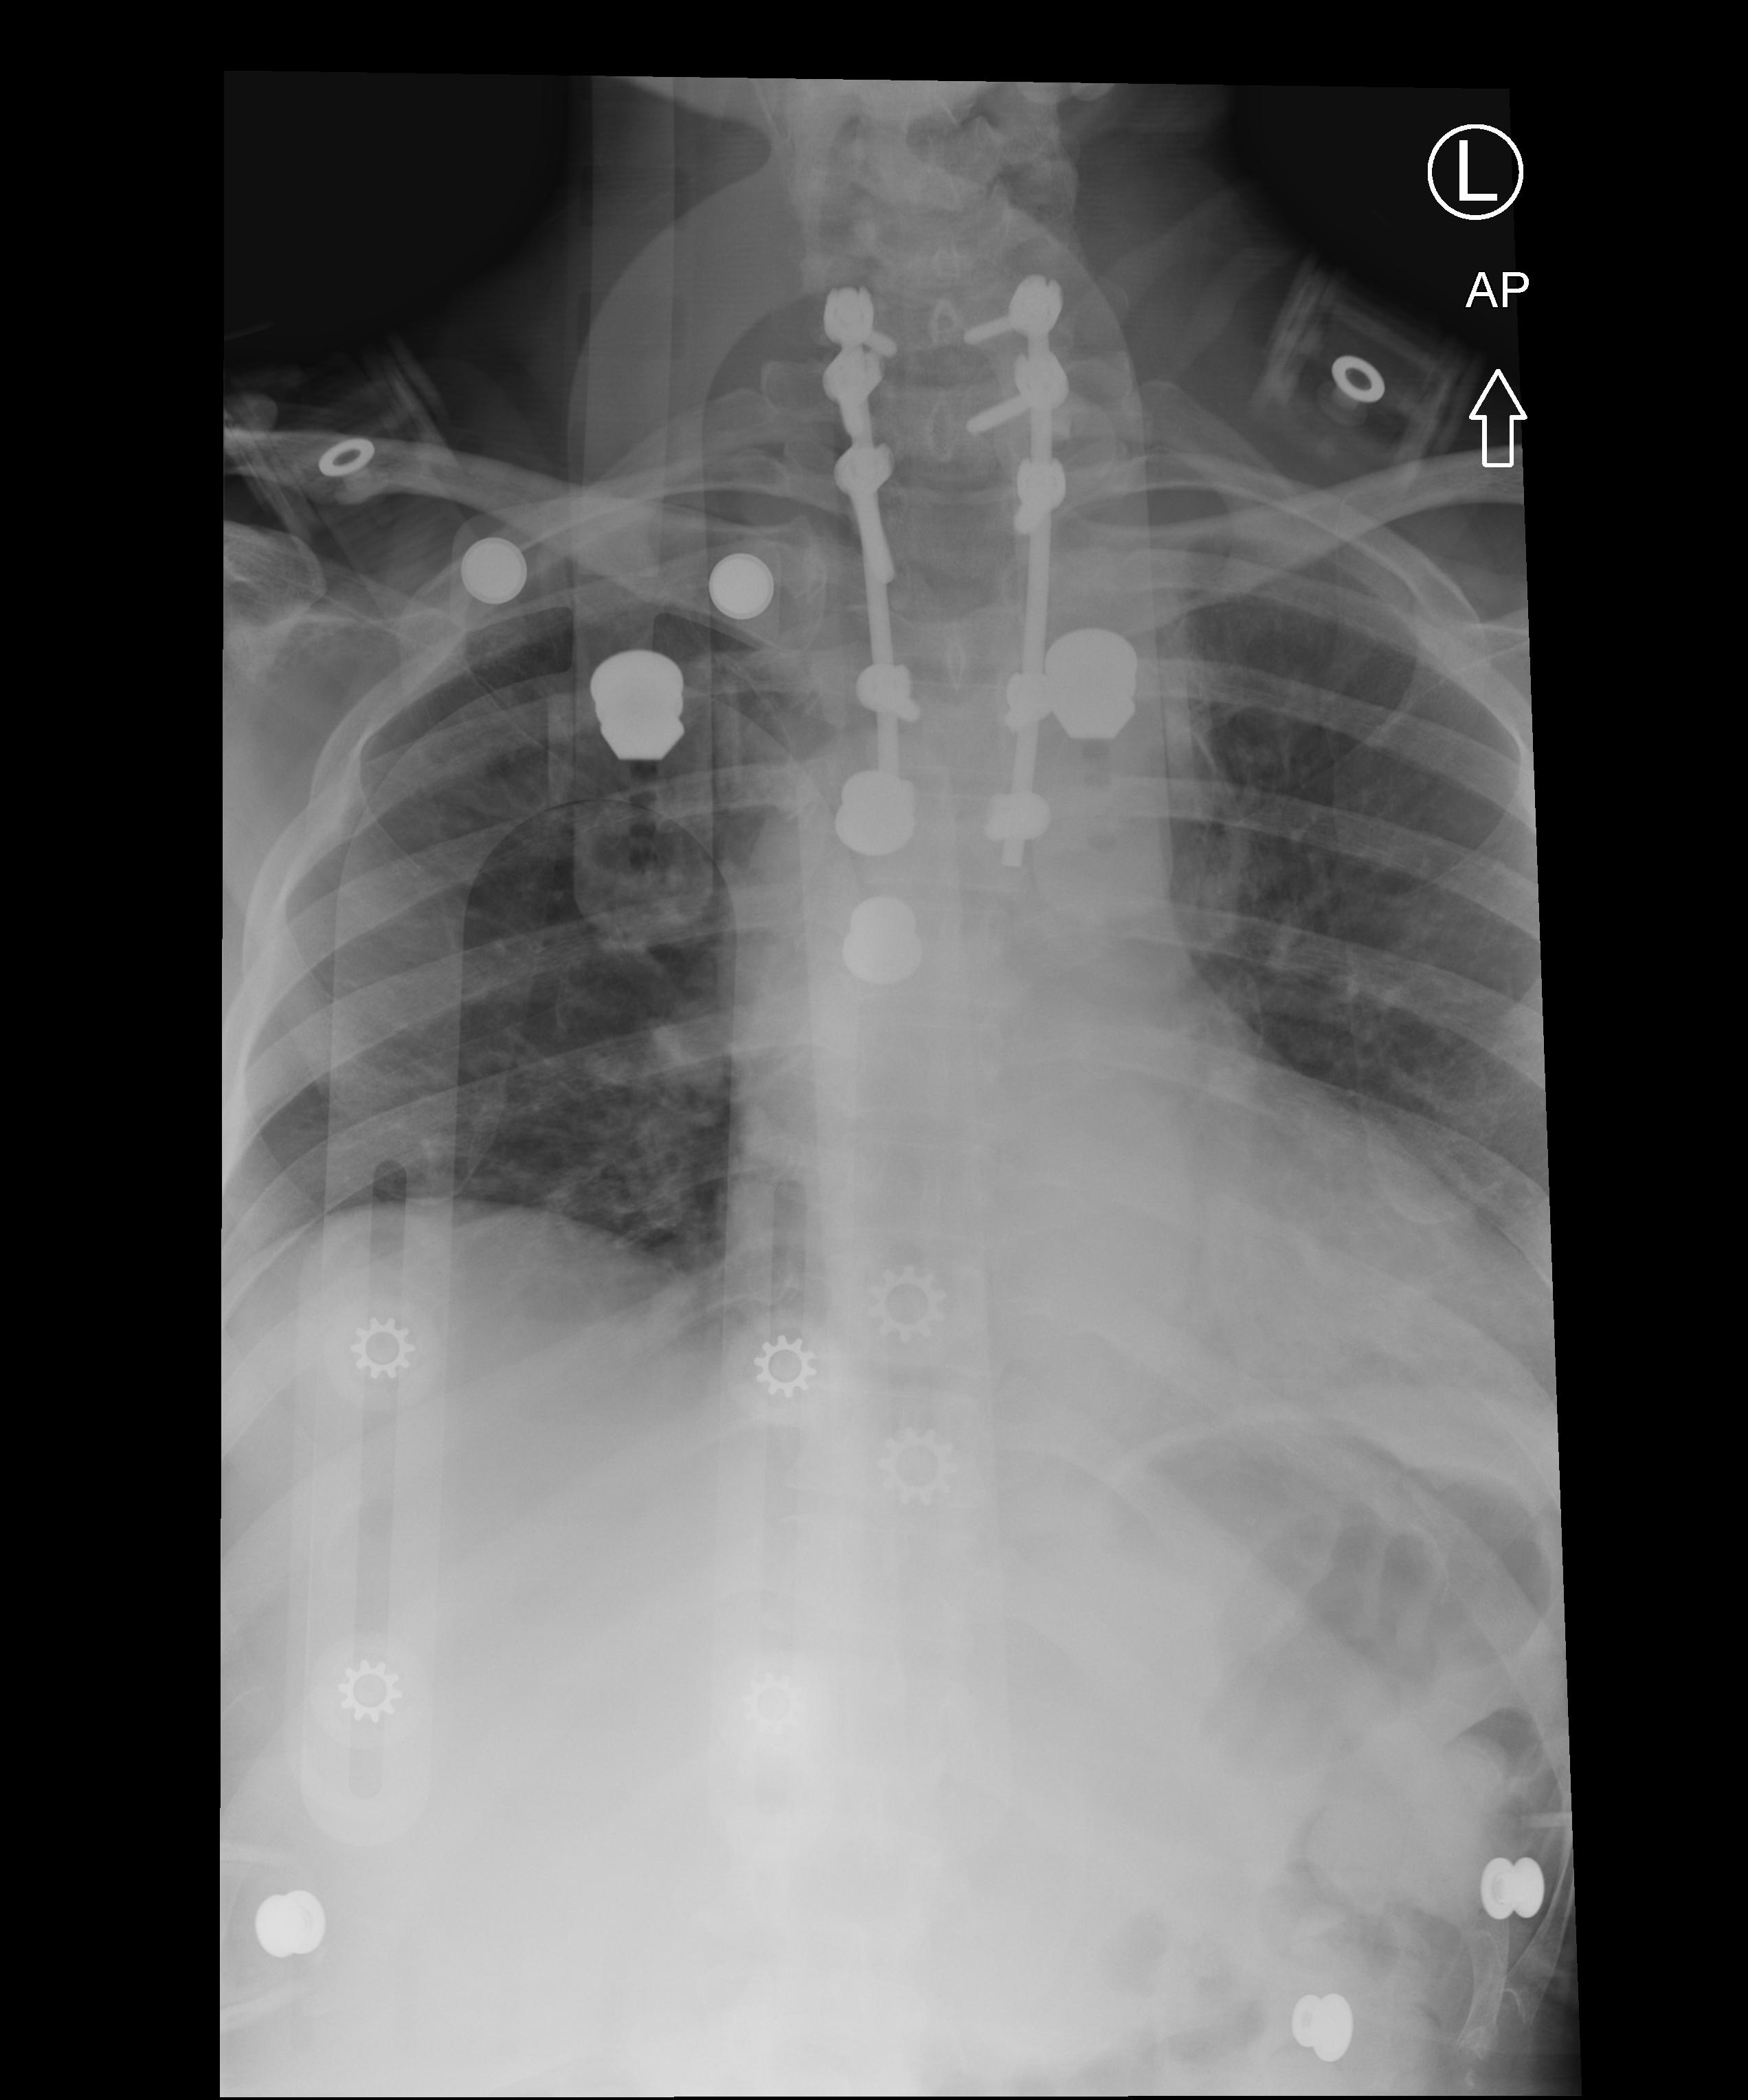
View: LATERAL